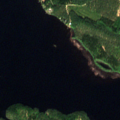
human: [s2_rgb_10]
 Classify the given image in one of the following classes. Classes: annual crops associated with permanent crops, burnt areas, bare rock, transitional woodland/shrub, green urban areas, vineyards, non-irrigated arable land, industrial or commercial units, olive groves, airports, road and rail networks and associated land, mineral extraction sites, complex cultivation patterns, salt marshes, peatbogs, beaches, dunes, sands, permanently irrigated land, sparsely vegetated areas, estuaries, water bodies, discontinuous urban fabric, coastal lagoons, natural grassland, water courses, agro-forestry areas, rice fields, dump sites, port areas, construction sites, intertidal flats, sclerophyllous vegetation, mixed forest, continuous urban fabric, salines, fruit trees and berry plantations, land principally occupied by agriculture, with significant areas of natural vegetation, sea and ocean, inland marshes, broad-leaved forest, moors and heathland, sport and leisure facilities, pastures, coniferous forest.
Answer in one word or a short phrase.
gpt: broad-leaved forest, coniferous forest, transitional woodland/shrub, water bodies